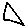
Label: triangle